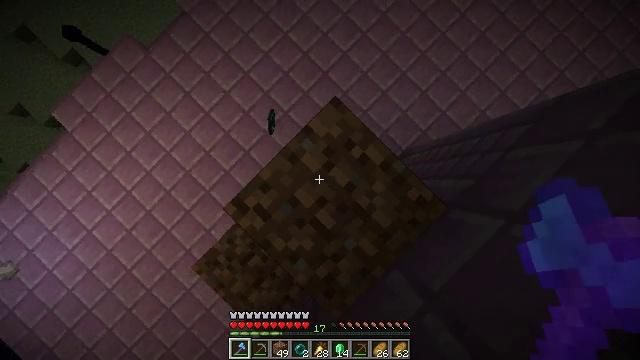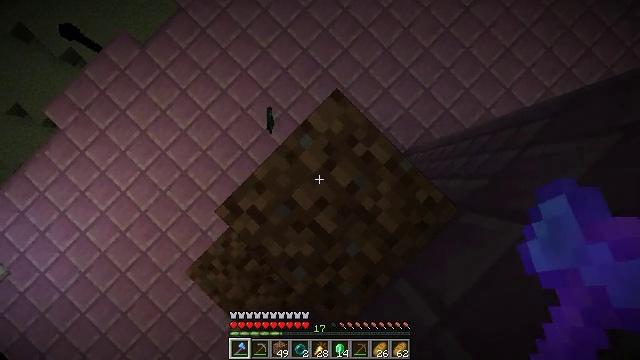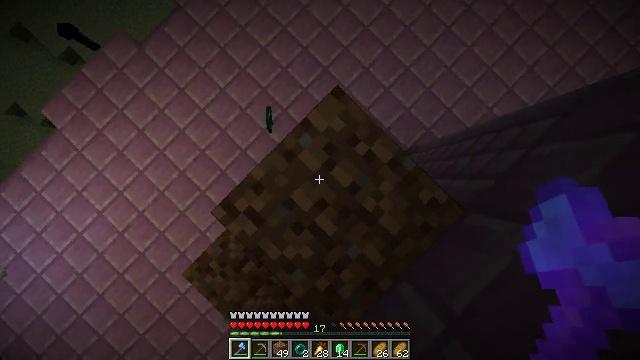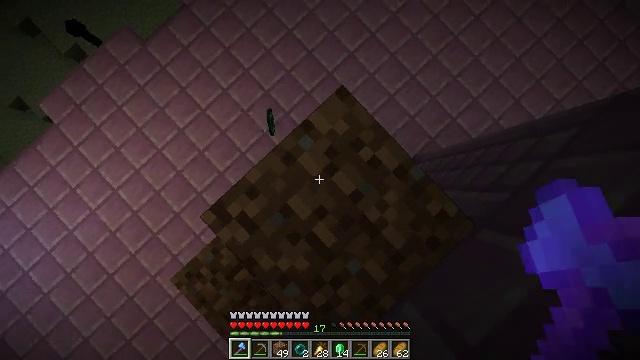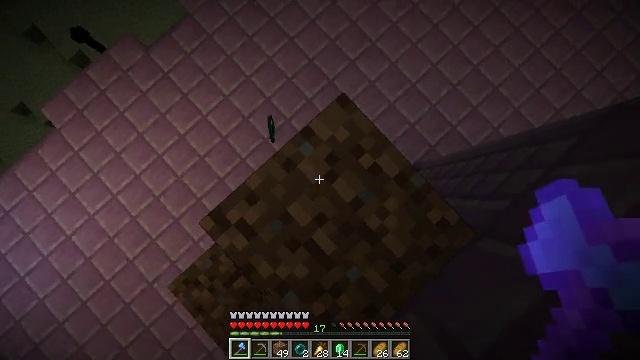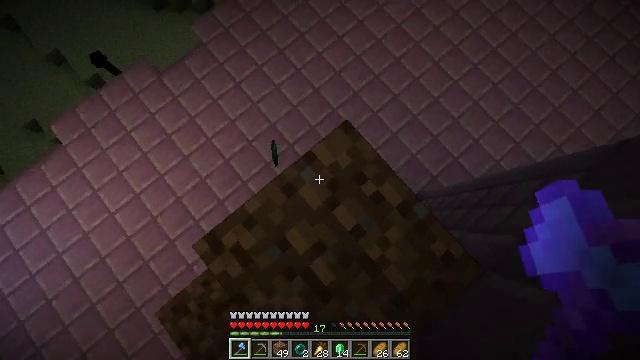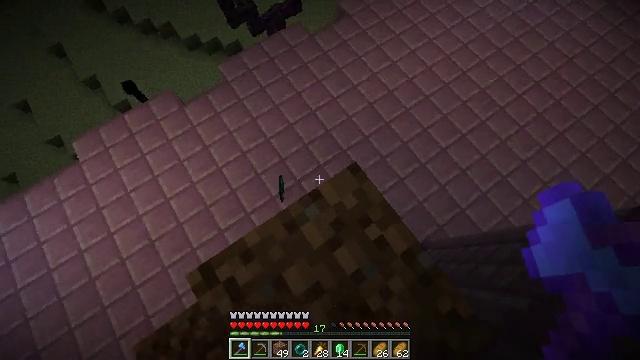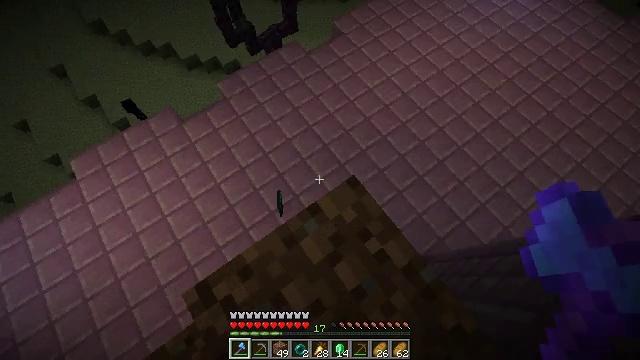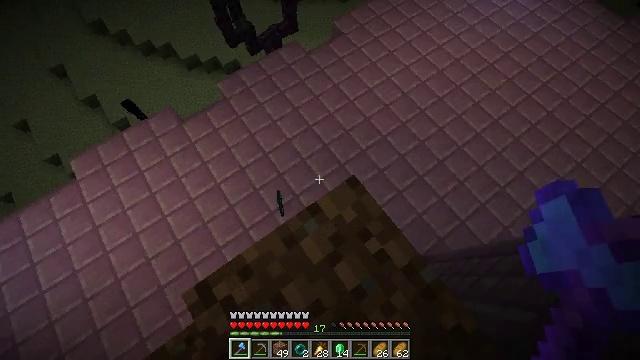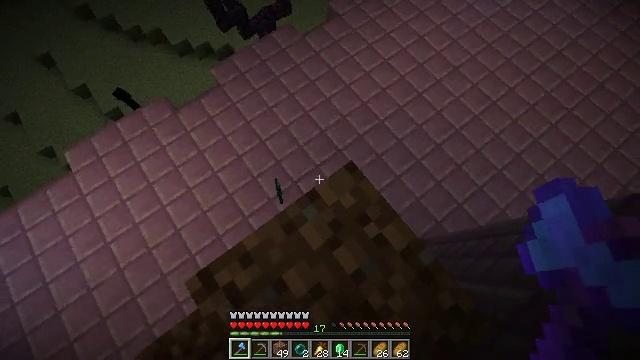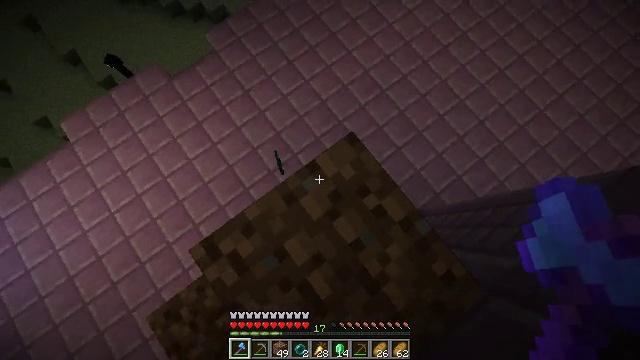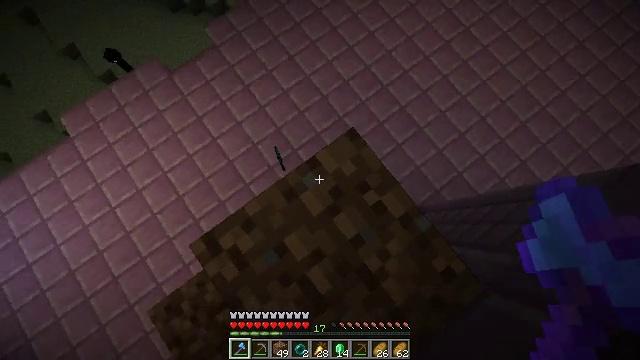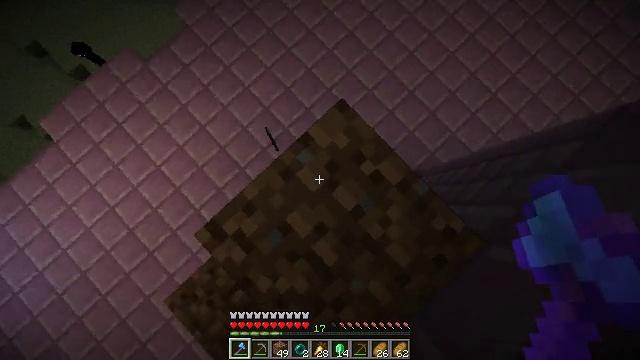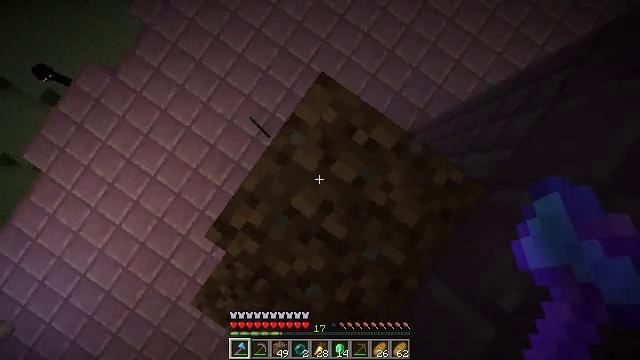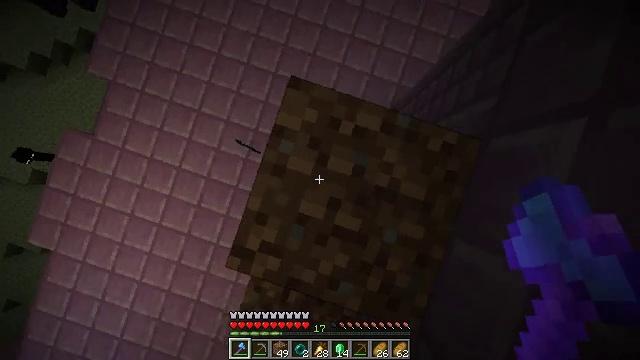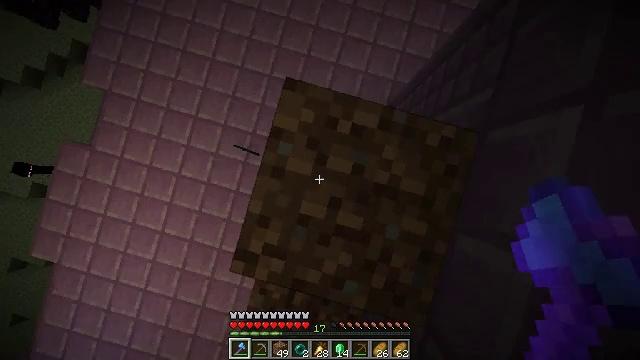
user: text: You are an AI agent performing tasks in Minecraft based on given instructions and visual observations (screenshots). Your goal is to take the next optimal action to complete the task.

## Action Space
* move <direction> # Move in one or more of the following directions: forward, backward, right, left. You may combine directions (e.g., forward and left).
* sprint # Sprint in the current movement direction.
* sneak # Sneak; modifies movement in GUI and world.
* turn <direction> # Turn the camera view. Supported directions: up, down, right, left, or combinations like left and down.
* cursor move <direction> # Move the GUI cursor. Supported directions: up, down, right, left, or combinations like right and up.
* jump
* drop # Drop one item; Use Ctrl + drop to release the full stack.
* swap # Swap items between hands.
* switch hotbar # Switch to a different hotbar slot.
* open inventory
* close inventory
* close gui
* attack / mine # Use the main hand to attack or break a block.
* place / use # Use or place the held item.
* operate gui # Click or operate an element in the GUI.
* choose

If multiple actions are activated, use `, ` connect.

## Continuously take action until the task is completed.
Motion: motion action
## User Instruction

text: Gather dirt.
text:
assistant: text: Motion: sneak
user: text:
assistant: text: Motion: sneak
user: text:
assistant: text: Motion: sneak, turn left and up
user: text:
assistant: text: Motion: sneak, turn up
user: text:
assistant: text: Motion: sneak, turn left and up
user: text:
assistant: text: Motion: sneak, turn left and up
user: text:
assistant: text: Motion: sneak, turn right and up
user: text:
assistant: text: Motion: sneak
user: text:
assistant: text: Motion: sneak, turn right and down
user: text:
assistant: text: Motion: sneak, turn down
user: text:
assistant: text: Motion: sneak
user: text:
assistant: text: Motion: sneak, turn right and down
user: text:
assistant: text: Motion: sneak, turn right and down
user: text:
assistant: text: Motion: sneak, turn right and down
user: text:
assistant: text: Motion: sneak, turn right and down
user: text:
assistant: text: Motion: sneak, turn down
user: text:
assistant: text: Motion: sneak
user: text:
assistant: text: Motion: move forward, sneak
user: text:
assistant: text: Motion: move forward, sneak
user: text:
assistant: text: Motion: move forward, sneak
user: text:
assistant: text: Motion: move forward, sneak
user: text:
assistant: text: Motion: move forward, sneak
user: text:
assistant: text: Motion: sneak
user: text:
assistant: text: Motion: sneak
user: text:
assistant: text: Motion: sneak
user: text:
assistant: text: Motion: sneak
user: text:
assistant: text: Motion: move back, sneak
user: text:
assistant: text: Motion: move back, sneak
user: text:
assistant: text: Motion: move back, sneak
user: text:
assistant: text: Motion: move back, sneak